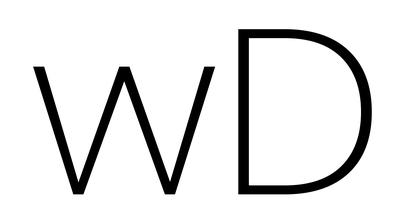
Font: Poppins-ExtraLight